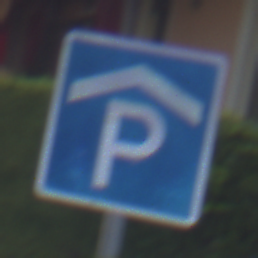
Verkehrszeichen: Parkhaus
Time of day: SunriseSunset
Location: Outdoor (Urban)
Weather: Clear
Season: NotSpecified
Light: Natural